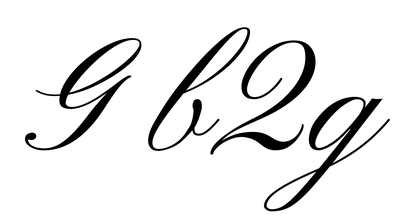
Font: PinyonScript-Regular